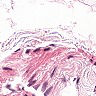
Metastatic tissue present: no